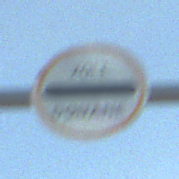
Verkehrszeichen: Zollstelle
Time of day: MorningAfternoon
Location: Outdoor (Suburban)
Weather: PartlyCloudy
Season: NotSpecified
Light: Natural